Aerial crown-view tile of a tropical tree (Barro Colorado Island, Panama), acquired 20240716:
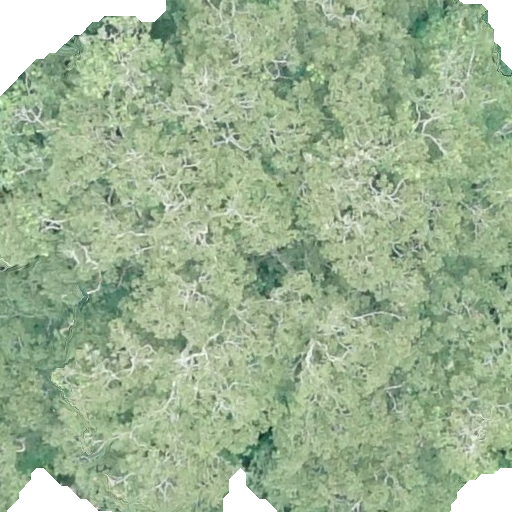
Species: Dipteryx oleifera
GBIF accepted scientific name: Dipteryx oleifera
Crown area: 510.678 m²